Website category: sports
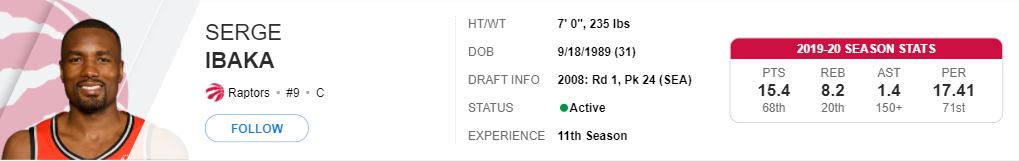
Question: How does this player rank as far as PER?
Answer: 71st

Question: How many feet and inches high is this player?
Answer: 7' 0"

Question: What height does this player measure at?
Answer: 7' 0"

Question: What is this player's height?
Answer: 7' 0"

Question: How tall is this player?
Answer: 7' 0"

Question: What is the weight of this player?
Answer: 235 lbs

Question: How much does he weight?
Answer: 235 lbs

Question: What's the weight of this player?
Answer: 235 lbs

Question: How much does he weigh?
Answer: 235 lbs

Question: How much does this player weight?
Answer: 235 lbs